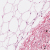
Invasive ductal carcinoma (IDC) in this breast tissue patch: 0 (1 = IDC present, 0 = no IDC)